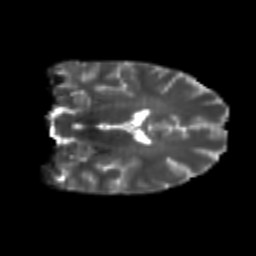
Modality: T2w
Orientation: coronal
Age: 24
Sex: female
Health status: healthy
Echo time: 0.074 s